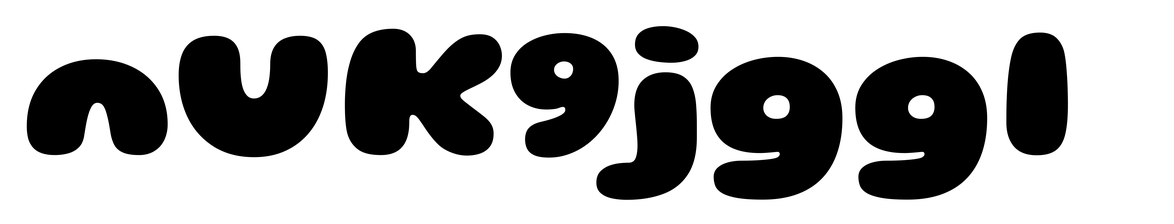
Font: Gluten_Black